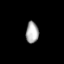
Tissue: lung
Cell type: Endothelial cells
Senescence score: 0.6058
Nuclear area (px): 264
Mean DAPI intensity: 172.663